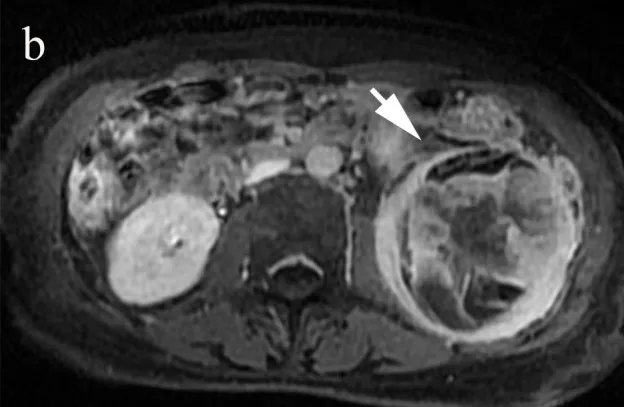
The MR examination shows a mixed solid-cystic mass with unclear boundaries in the left kidney ((B), arrow).
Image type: radiology (mri)